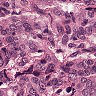
Metastatic tissue present: yes